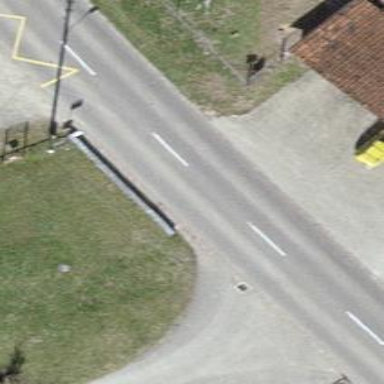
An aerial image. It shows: Public transport stop position.